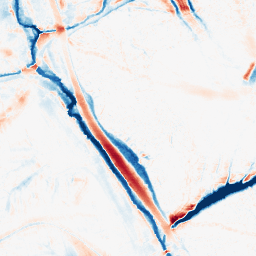
Category: morphological
Decomposition family: morphological_ellipse
Decomposition parameters: operation: average
width: 20
height: 30
Upsampling method: edge_directed
Upsampling parameters: scale: 2
Upsampling scale: 2